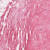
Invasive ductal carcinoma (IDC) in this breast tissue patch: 0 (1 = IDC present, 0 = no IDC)